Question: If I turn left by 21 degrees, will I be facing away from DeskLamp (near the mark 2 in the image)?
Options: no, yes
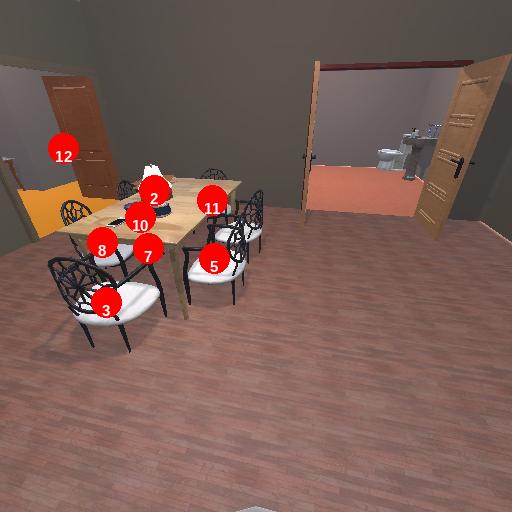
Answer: no